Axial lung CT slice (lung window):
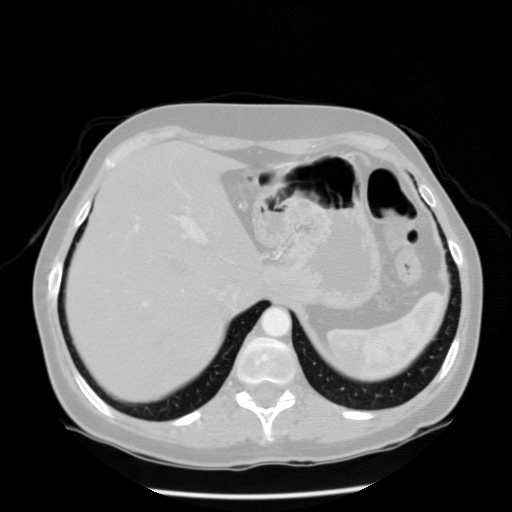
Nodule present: no